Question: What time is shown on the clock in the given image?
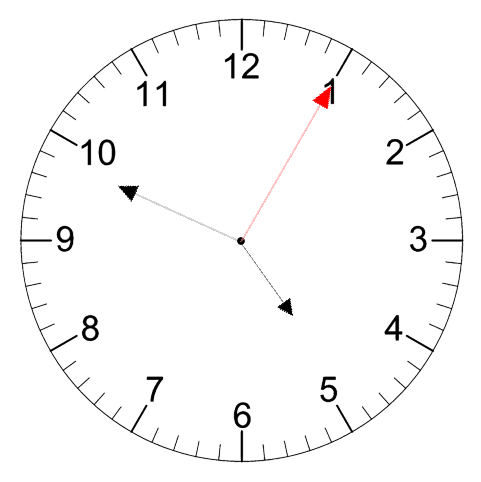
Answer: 04:49:05